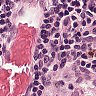
Metastatic tissue present: no